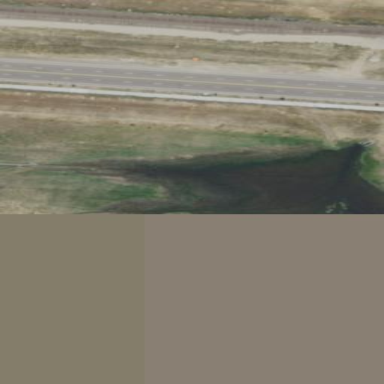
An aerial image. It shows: Detention basin with water.